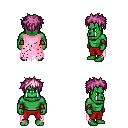
a pixel art fantasy rpg character, male body template, orc, green skin, pink tattered cape, red pants, pink bedhead hairstyle, cloth bracers, four views (front, back, left, right), 2x2 character sprite sheet, small pixel art, hard edges, no anti-aliasing